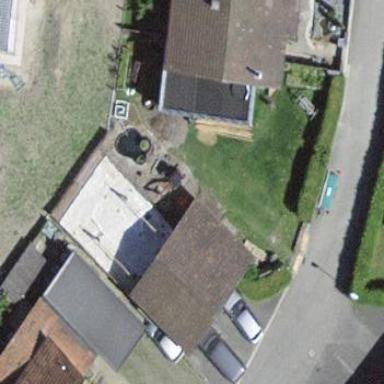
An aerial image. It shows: Garage.